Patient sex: M
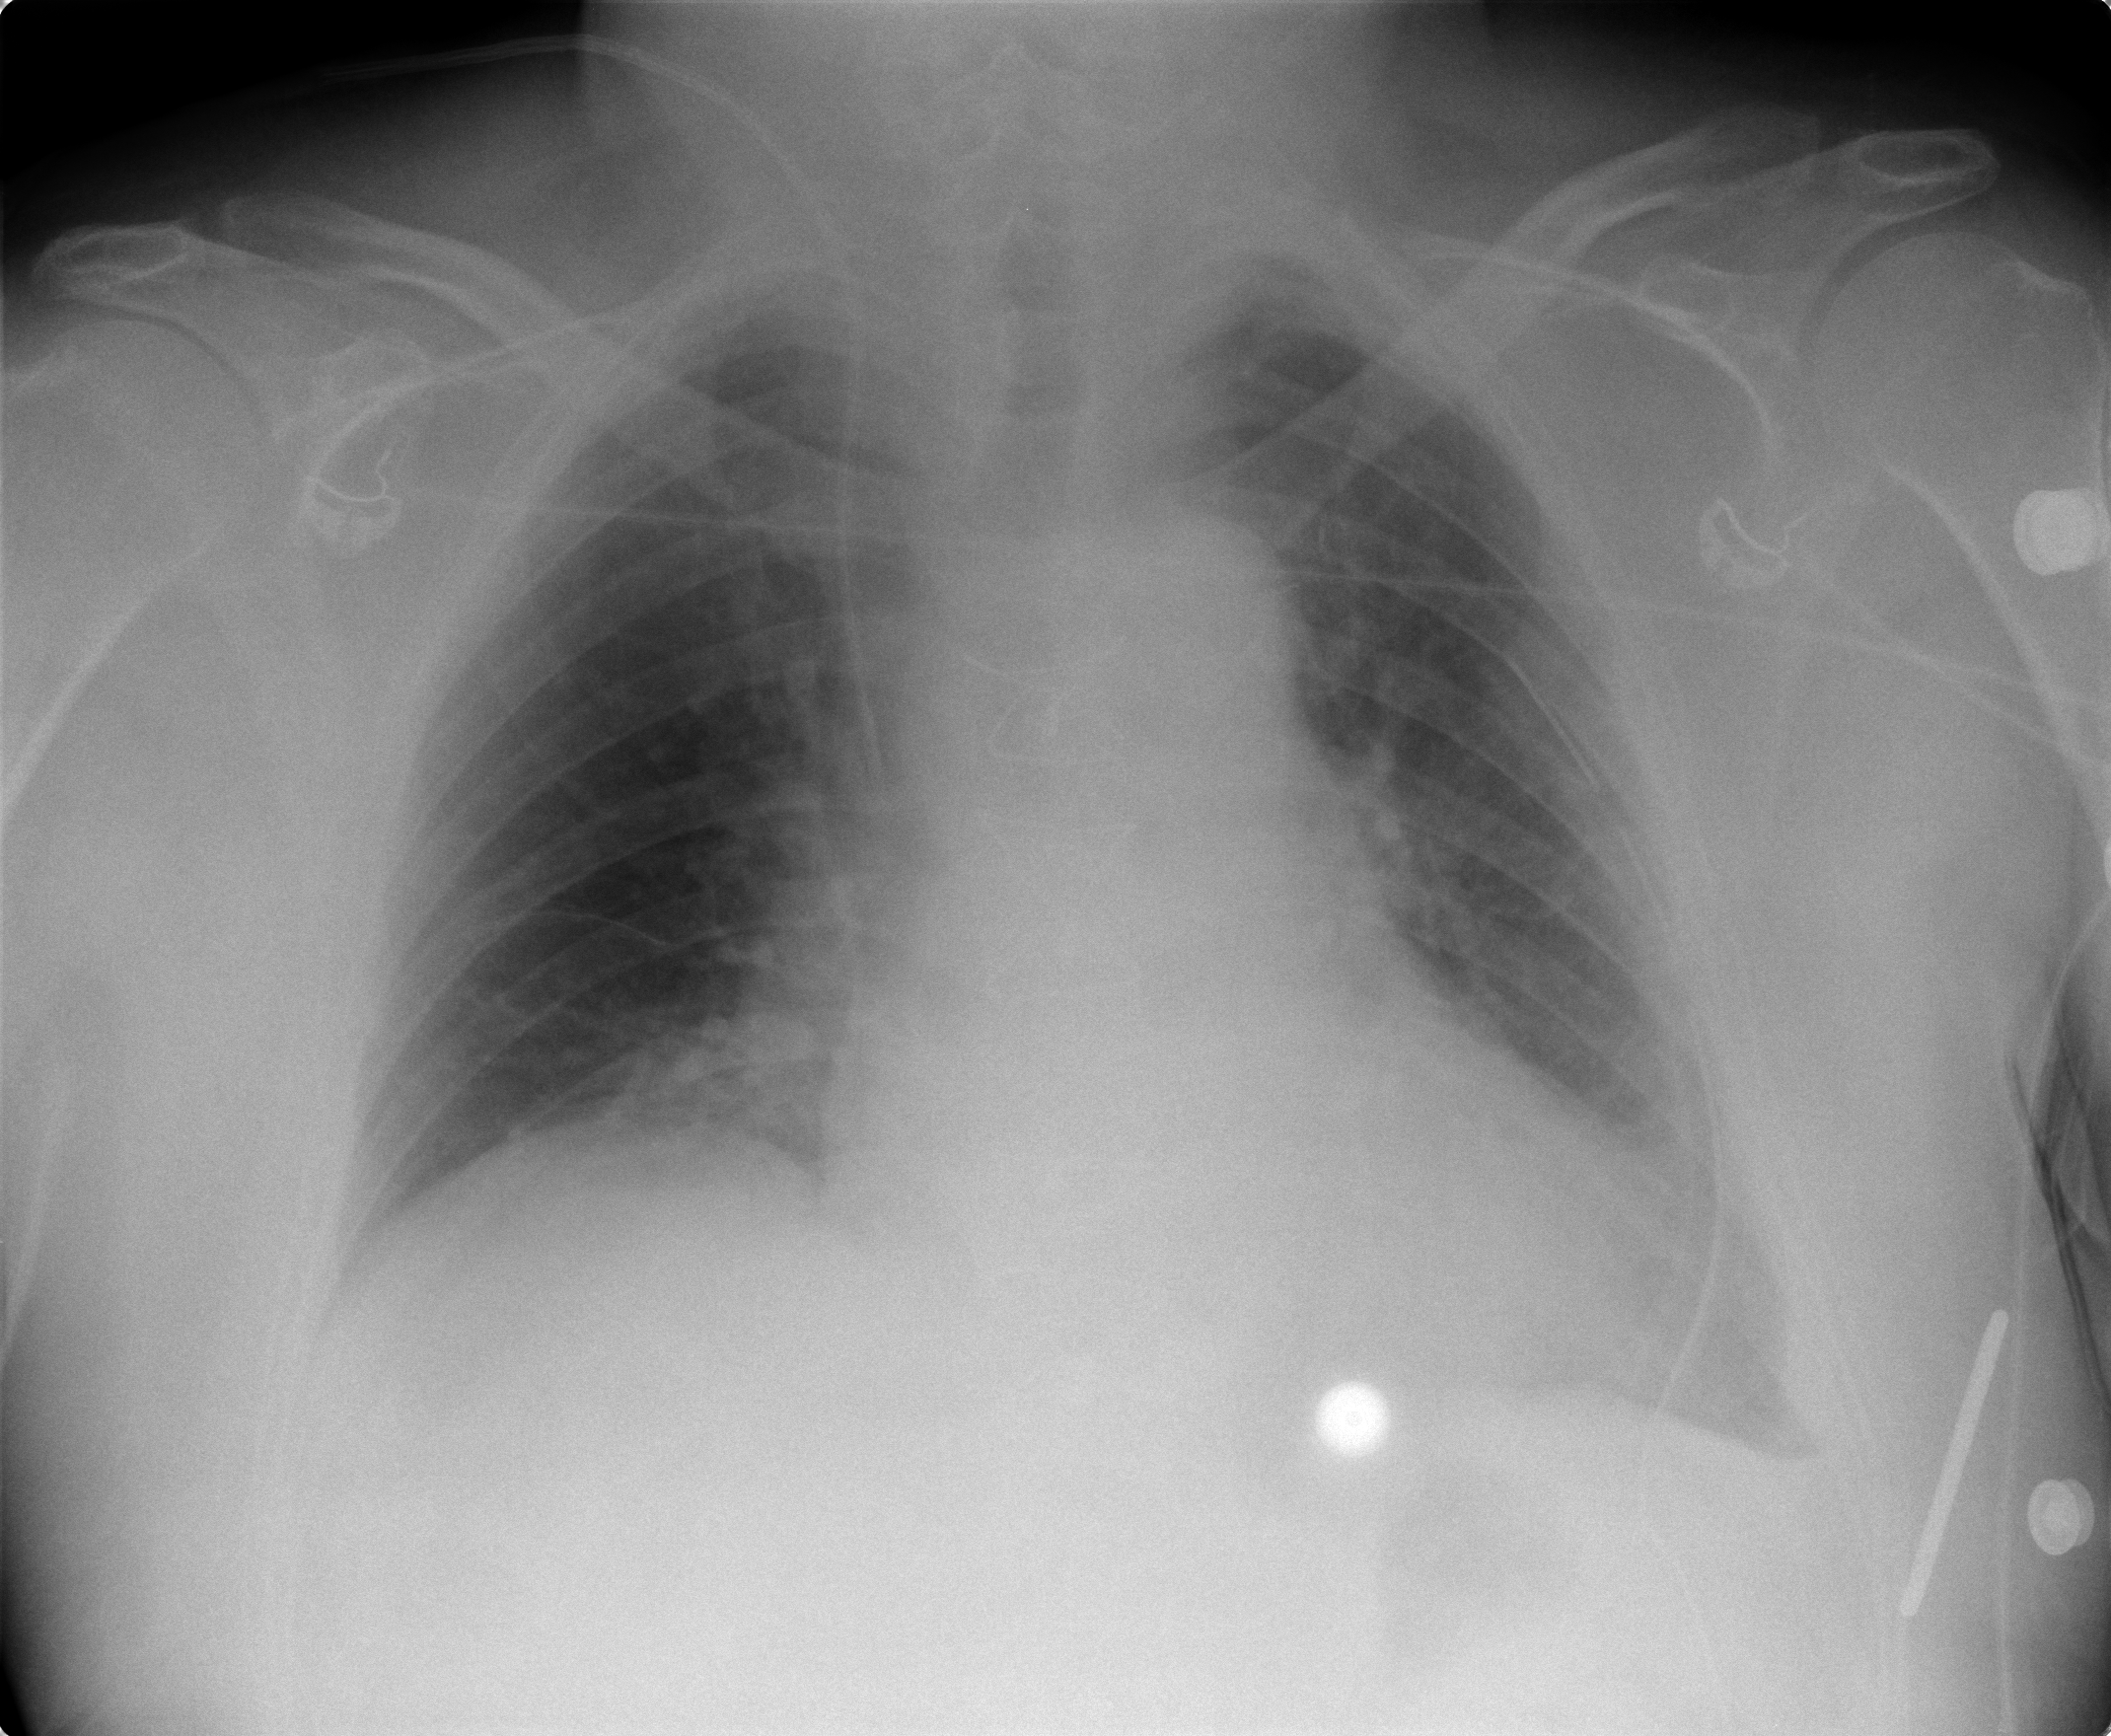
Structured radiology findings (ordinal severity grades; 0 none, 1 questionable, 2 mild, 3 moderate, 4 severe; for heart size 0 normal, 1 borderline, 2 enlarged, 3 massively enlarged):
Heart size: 0
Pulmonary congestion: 0
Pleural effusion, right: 0
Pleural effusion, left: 2
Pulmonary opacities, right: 0
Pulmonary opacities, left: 0
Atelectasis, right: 1
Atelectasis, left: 2